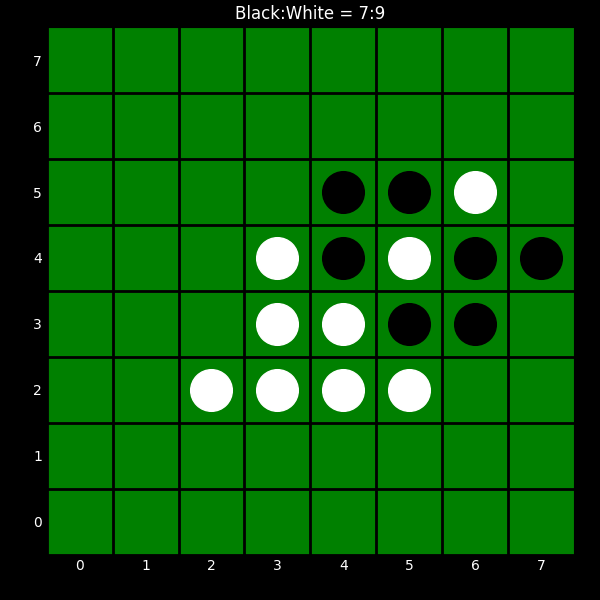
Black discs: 7
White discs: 9